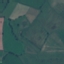
Label: Pasture